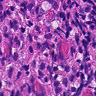
Metastatic tissue present: yes